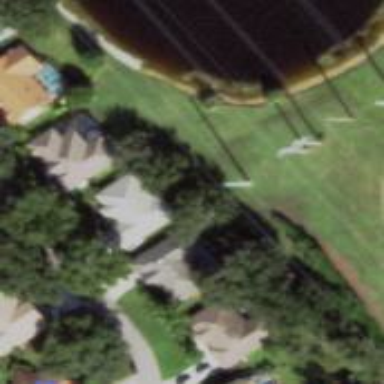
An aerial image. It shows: Power pole.